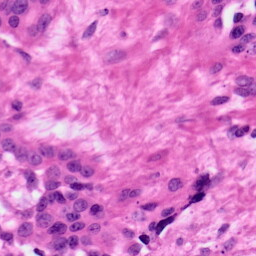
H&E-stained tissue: Ovarian